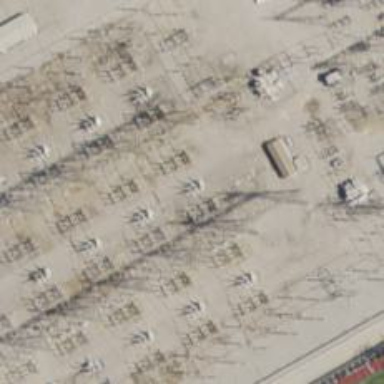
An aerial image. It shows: Switch for power supply.